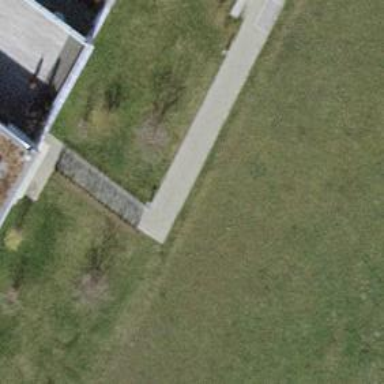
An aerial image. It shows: Path made of paving stones.